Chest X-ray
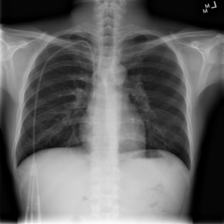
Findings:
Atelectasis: negative
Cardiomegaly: negative
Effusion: negative
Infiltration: negative
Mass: negative
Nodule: positive
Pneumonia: negative
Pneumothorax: negative
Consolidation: negative
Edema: negative
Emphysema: negative
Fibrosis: negative
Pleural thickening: negative
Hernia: negative